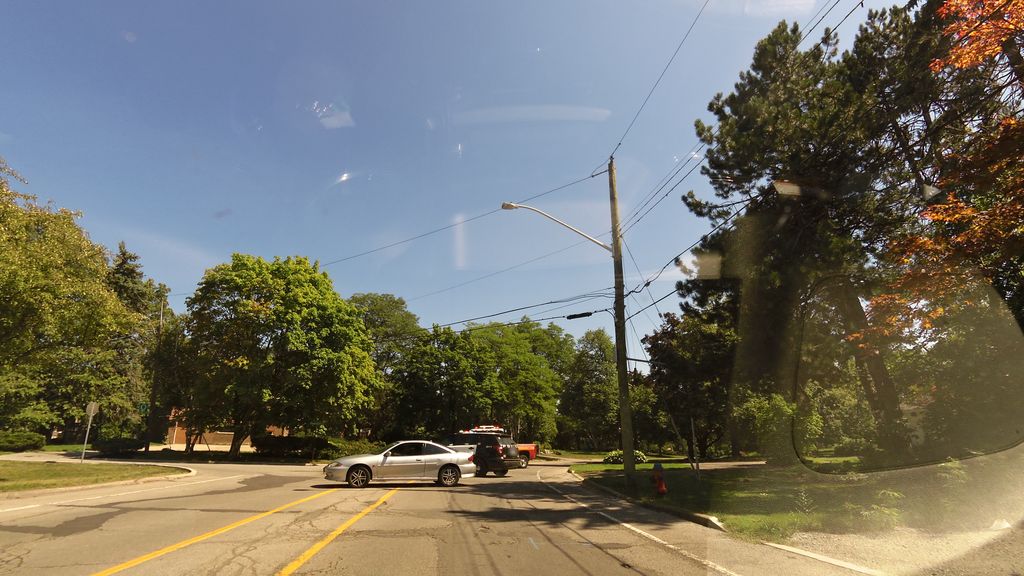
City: hamilton